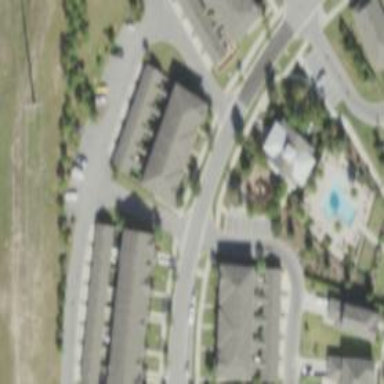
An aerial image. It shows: Residential footway.